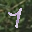
Label: 7